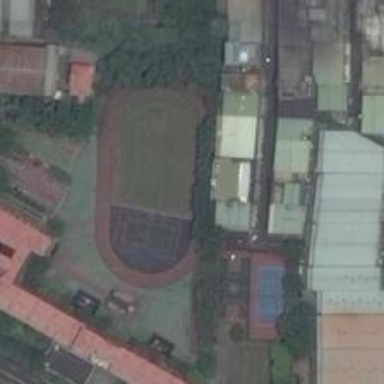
This piece of playground is surrounded by scattered houses and some lush plants .